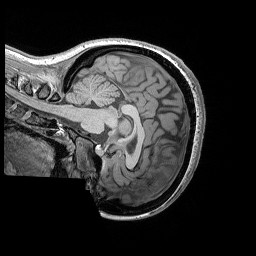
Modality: T1w
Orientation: sagittal
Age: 22
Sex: female
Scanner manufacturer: siemens
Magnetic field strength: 3 T
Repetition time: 1.9 s
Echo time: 0.00302 s